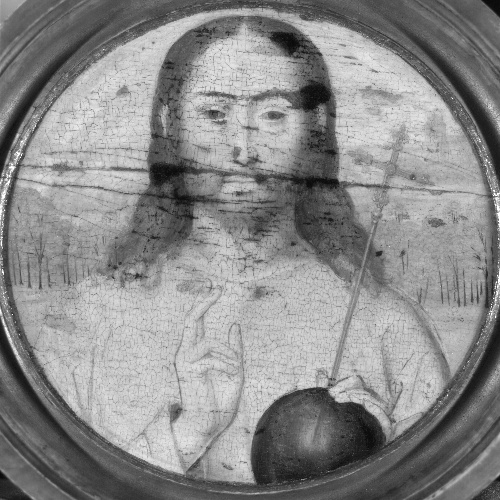
Title: Salvator Mundi
Artist: Hans Memling
Artist bio: Netherlandish, Seligenstadt, active by 1465–died 1494 Bruges
Date: 1480–85
Object type: Painting
Classification: Paintings
Medium: Oil on wood
Dimensions: Overall, with integral frame, diameter 10 3/4 in. (27.3 cm); painted surface 8 in. (20.3 cm)
Department: European Paintings
Credit line: The Friedsam Collection, Bequest of Michael Friedsam, 1931
Accession year: 1932
Repository: Metropolitan Museum of Art, New York, NY
Tags: Cross|Christ